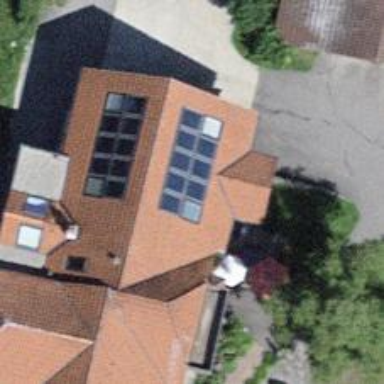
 consisting of solar photovoltaic panels."